Question: I want to paste HL7 code with its format from the Hapi Test Panel but I don't know how, does anyone can help me?

Here it is the code:
> MSH|^~\&|NES|NINTENDO|TESTSYSTEM|TESTFACILITY|20010101000000||ADT^A04|Q123456789T123456789X123456|P|2.3
EVN|A04|20010101000000|||^KOOPA^BOWSER^^^^^^^CURRENT
PID|1||123456789|012345678
9^AA^^JP|BROS^MARIO||19850101000000|M|||123 FAKE STREET^MARIO \T LUIGI BROS PLACE^TOADSTOOL
KINGDOM^NES^A1B2C3^JP^HOME^^1234|1234|<PHONE>^HOME^JP:<PHONE>|||S|MSH|<PHONE>|||||||0|||||N
NK1|1|PEACH^PRINCESS|SO|ANOTHER CASTLE^^TOADSTOOL
KINGDOM^NES^^JP|<PHONE>|<PHONE>|NOK
NK1|2|TOADSTOOL^PRINCESS|SO|YET ANOTHER CASTLE^^TOADSTOOL
KINGDOM^NES^^JP|<PHONE>|<PHONE>|EMC
PV1|1|O|ABCD^EFGH||||123456^DINO^YOSHI^^^^^^MSRM^CURRENT^^^NEIGHBOURHOOD
DR NBR|^DOG^DUCKH
UNT^^^^^^^CURRENT||CRD|||||||123456^DINO^YOSHI^^^^^^MSRM^CURRENT^^^NEIGHBOURHOOD
DR NBR|AO|<PHONE>|1|||||||||||||||||||MSH||A|||20010101000000
IN1|1|PAR^PARENT||||LUIGI IN1|2|FRI^FRIEND||||PRINCESS
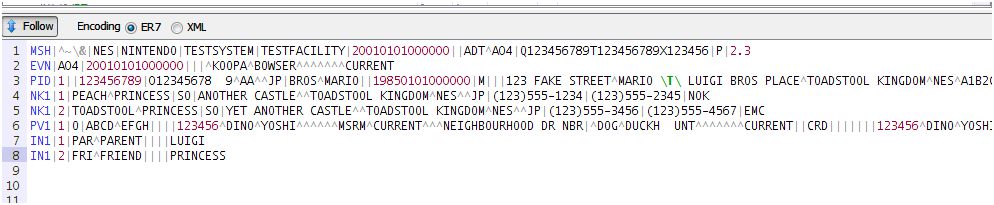
Answer: Use the <URL>. I have copied the formatted text from there to MS Word without any problems.